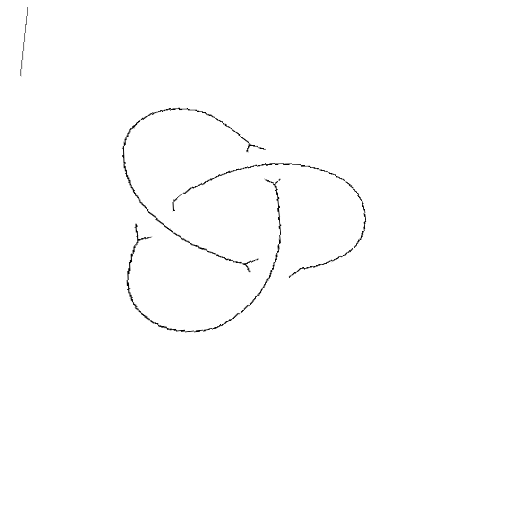
Crossing number: 3